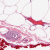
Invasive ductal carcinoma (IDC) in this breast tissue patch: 0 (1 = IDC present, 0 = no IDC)